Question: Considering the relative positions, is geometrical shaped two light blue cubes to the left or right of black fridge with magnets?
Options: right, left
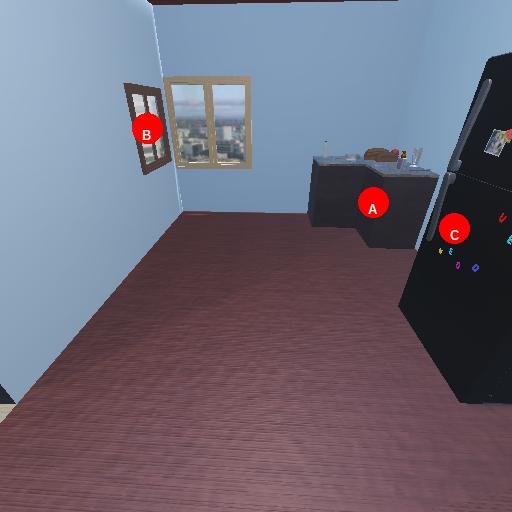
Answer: right